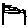
Label: hexagon